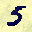
Label: 5